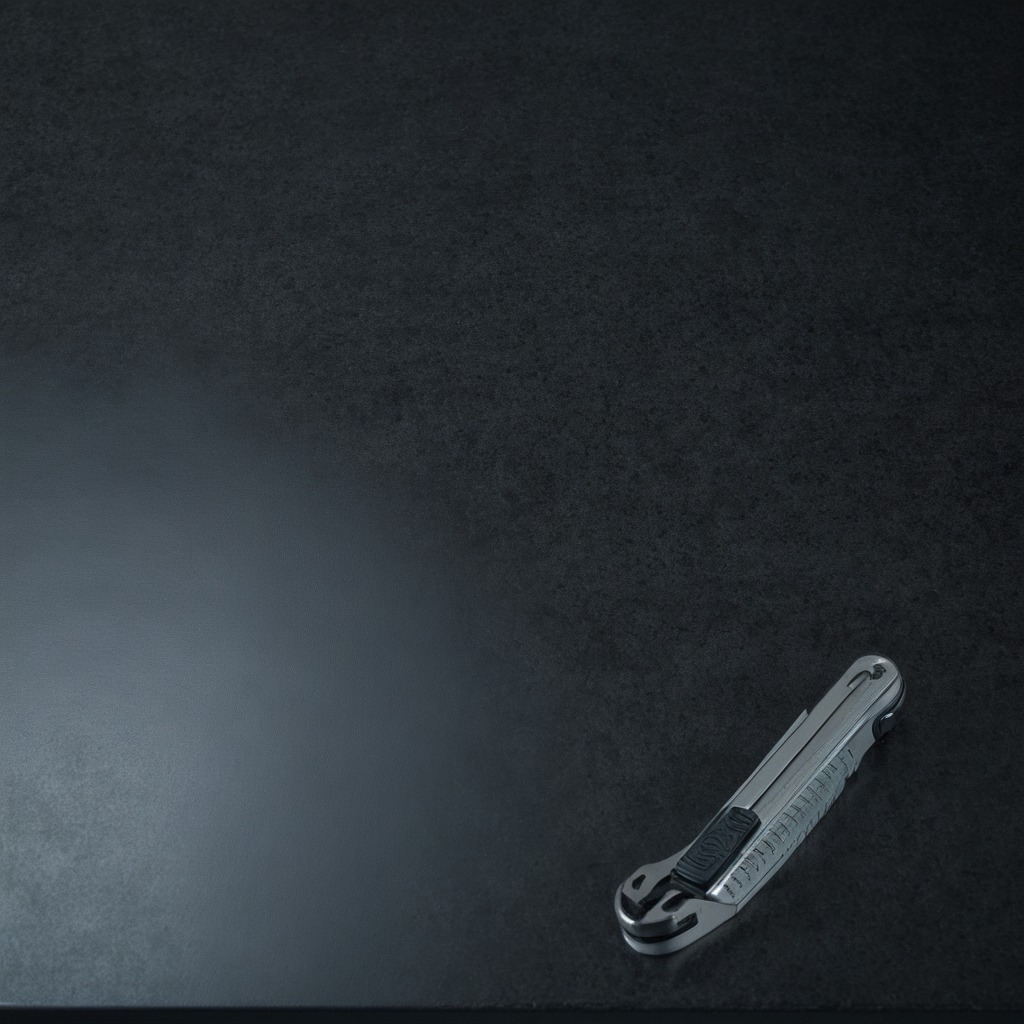
A utility knife is lying on a clean granite table inside a workshop at night dim ambient light soft shadows worn but